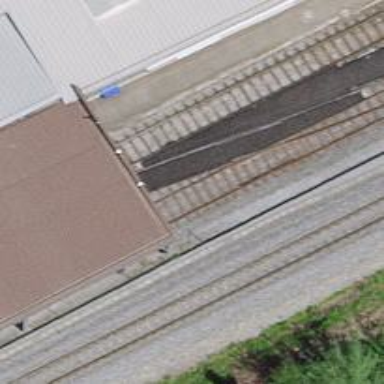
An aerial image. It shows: Yard with single rail track. The railway track is electrified with contact line for service purposes.